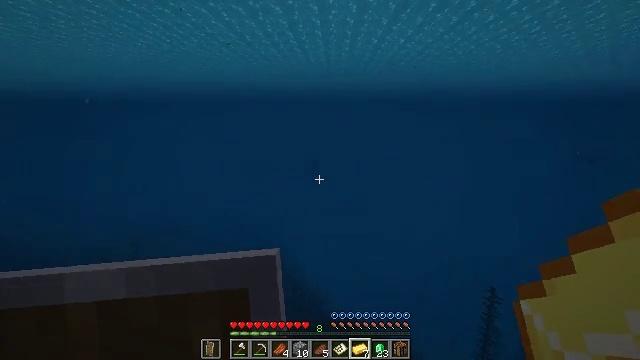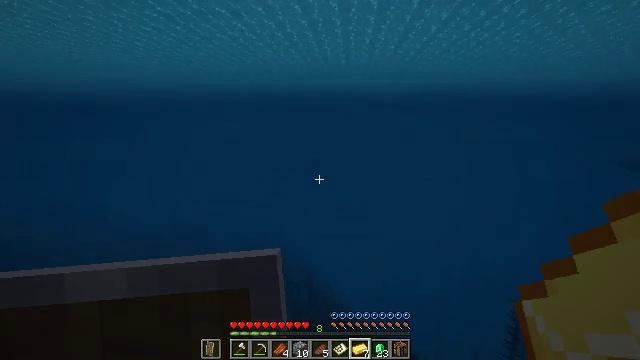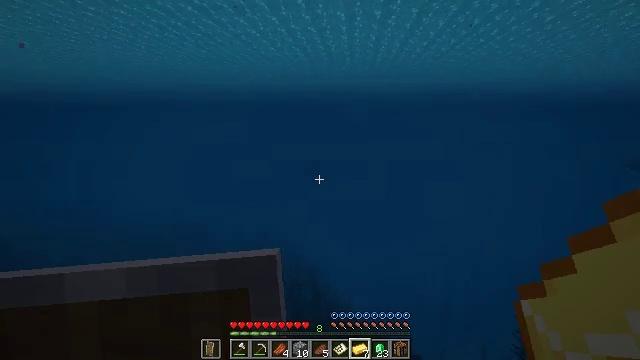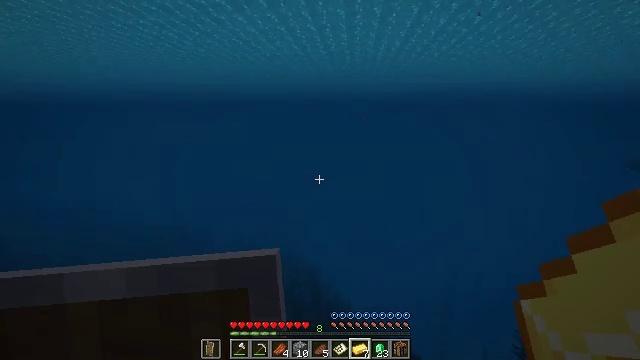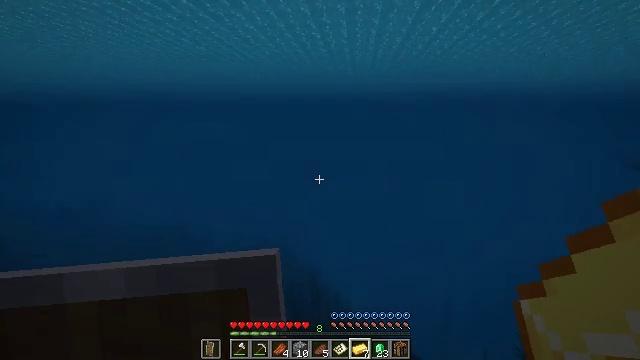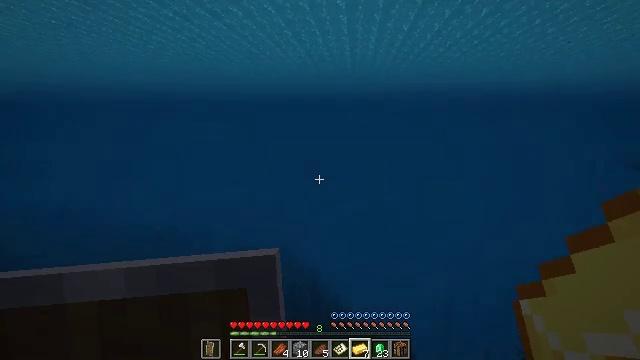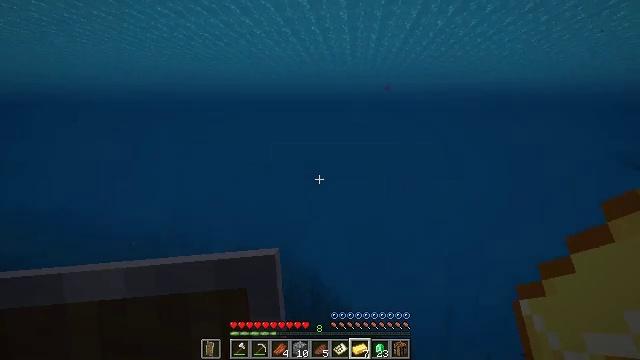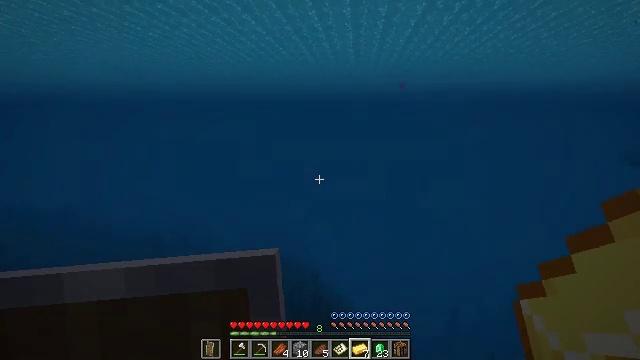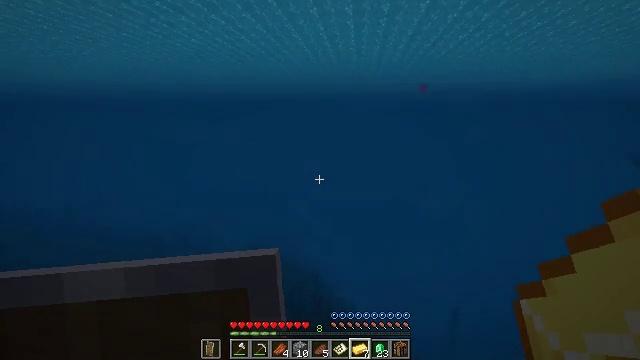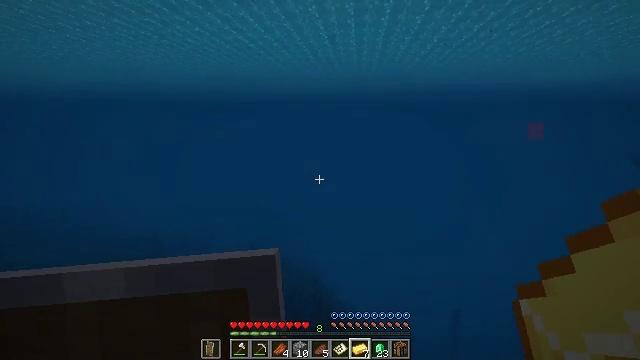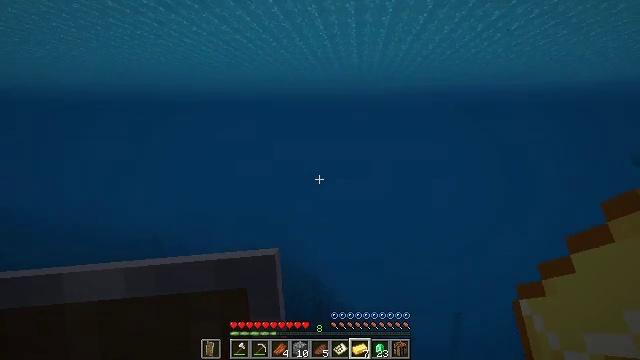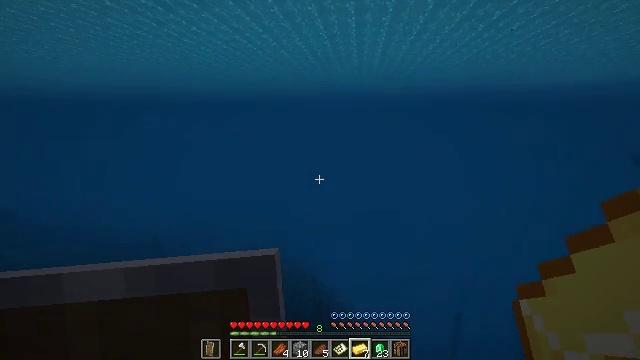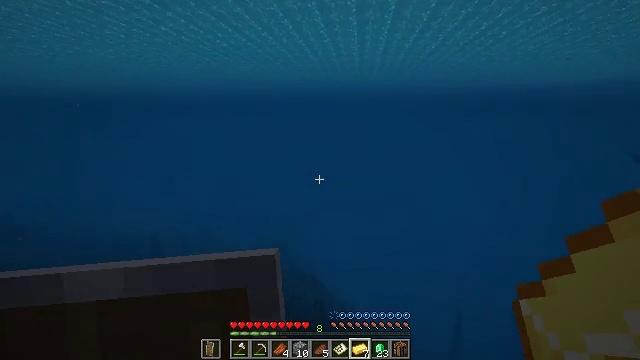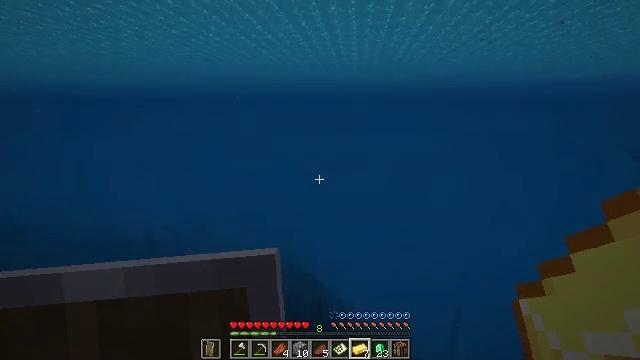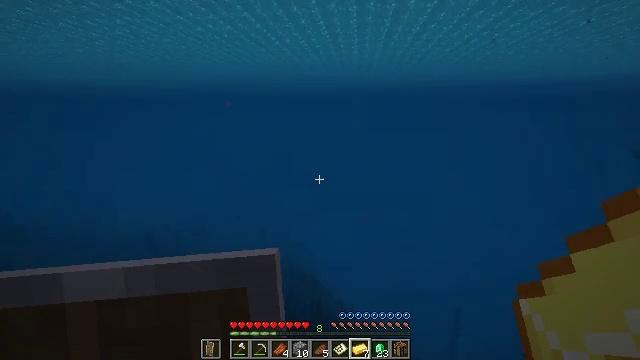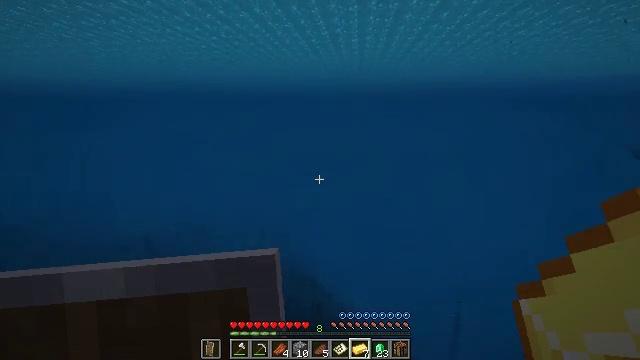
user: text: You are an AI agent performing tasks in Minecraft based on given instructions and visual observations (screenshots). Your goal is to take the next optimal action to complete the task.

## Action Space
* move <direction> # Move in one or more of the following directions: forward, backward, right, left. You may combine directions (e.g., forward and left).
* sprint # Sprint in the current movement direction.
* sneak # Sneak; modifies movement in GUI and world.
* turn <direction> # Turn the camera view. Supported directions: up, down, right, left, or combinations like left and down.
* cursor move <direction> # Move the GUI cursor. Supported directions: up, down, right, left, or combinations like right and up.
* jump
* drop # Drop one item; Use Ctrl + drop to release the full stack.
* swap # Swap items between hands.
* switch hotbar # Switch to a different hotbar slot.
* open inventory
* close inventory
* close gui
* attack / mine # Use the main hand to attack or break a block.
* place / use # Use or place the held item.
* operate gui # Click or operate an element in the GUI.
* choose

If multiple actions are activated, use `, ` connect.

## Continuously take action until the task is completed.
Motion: motion action
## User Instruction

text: Remove a filled map from the inventory.
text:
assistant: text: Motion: move forward, sprint, turn left
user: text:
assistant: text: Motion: move forward, sprint
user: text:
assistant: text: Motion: move forward, sprint
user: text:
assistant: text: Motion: move forward, sprint, jump
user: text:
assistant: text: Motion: move forward, sprint, jump
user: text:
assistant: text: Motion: move forward, sprint, jump
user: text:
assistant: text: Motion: move forward, sprint, jump
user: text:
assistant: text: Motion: move forward, sprint, jump
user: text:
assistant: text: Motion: move forward, sprint, jump
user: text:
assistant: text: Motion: move forward, sprint, jump
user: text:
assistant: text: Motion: move forward, sprint, jump
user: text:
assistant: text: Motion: move forward, sprint, jump
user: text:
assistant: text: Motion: move forward, sprint, turn down, jump
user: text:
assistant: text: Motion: move forward, sprint, jump
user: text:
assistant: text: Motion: move forward, sprint, jump
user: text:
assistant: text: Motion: move forward, sprint, jump
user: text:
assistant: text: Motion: move forward, sprint, jump
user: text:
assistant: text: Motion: move forward, sprint, jump
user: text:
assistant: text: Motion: move forward, sprint, jump
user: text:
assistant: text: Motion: move forward, sprint, jump
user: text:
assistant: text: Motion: move forward, sprint, jump
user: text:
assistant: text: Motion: move forward, sprint
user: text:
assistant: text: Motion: move forward, sprint
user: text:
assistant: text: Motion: move forward, sprint
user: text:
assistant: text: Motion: move forward, sprint
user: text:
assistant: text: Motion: move forward, sprint, jump
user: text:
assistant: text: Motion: move forward, sprint, jump
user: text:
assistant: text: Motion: move forward, sprint, jump
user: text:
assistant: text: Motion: move forward, sprint, jump
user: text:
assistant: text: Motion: move forward, sprint, jump